Field crop: tomato
Growth stage: 1
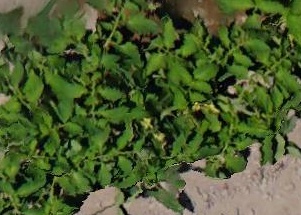
Species: tomato